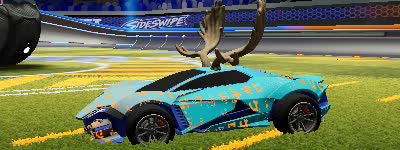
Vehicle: werewolf